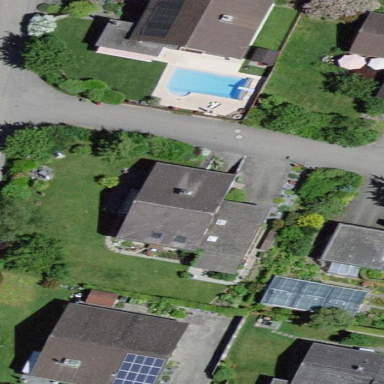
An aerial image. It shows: Detached building.